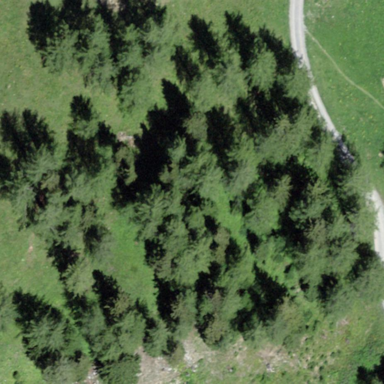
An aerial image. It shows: Forest area predominantly covered with needle-leaved trees.